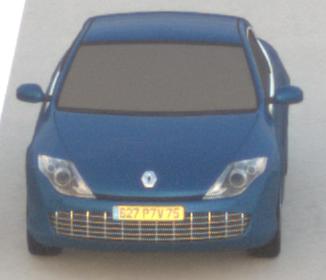
Make: Renault
Model: Laguna Coupé TCe 170
Detailed model: Laguna (III) Coupé
Model produced from: 2010/11
Model produced until: 2011/05
Doors: 2
Color: blue
Road condition: dry road
Daytime: sunrise or sunset
Contrast: medium contrast